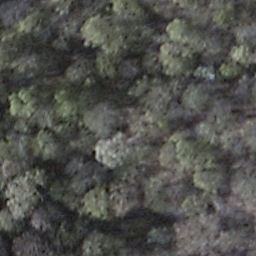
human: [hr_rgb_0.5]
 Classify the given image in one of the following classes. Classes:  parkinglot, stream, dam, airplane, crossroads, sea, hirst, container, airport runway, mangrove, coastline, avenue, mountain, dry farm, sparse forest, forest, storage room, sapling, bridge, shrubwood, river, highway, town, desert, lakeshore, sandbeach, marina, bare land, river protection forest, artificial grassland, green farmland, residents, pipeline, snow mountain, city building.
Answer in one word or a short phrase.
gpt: shrubwood